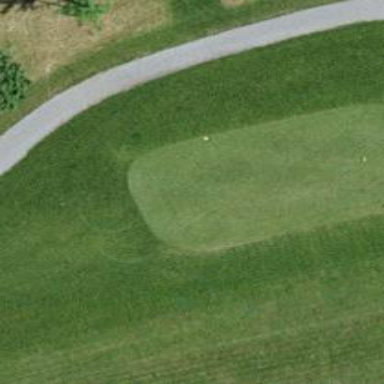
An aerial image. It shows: Golf tee.